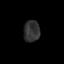
Tissue: skin
Cell type: Epithelial cells
Senescence score: 0.2372
Nuclear area (px): 340
Mean DAPI intensity: 49.856